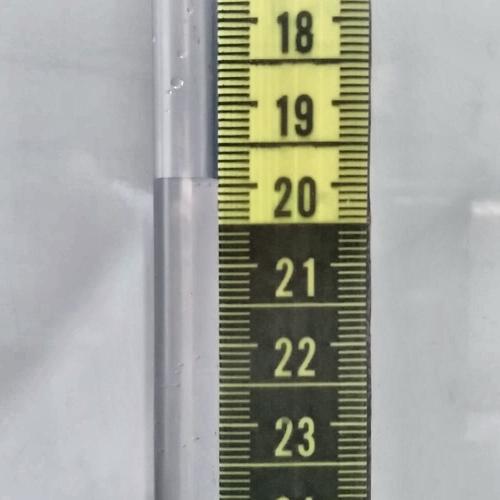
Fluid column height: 19.9 cm